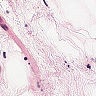
Metastatic tissue present: no